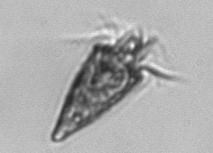
Label: Strombidium_tintinnodes